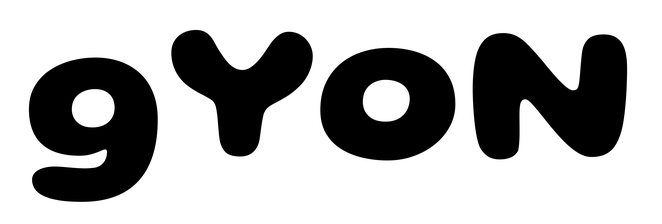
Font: Gluten_Bold